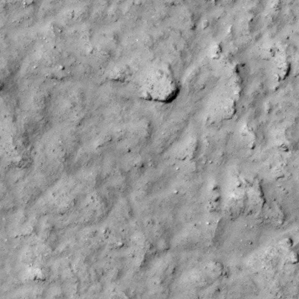
Label: non_frost